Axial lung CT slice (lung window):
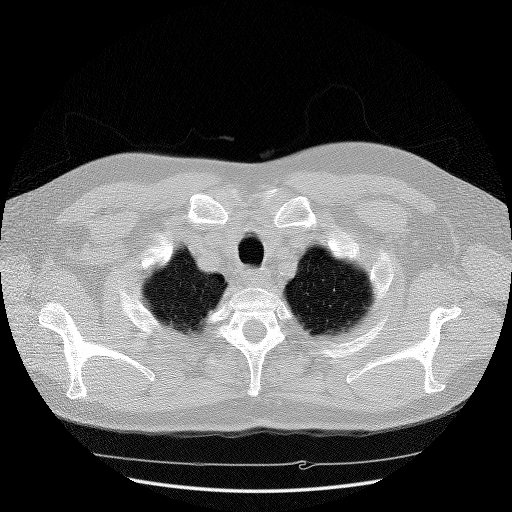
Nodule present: no